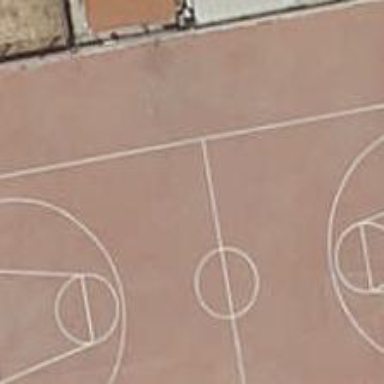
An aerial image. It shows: Basketball court with asphalt surface.